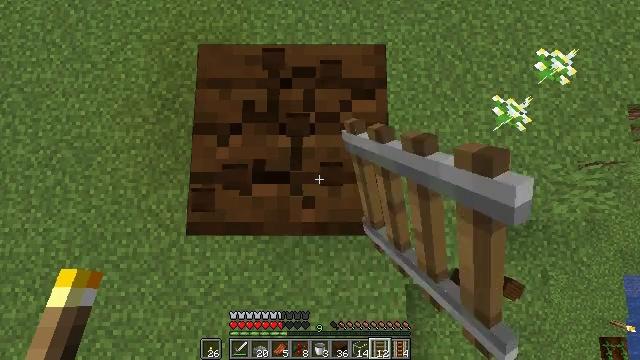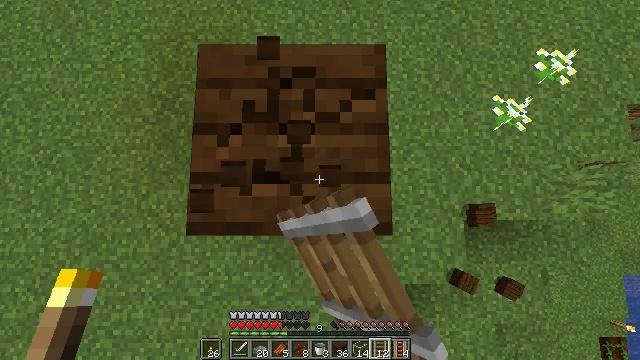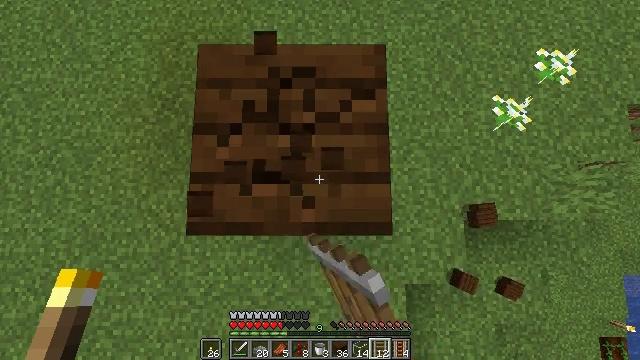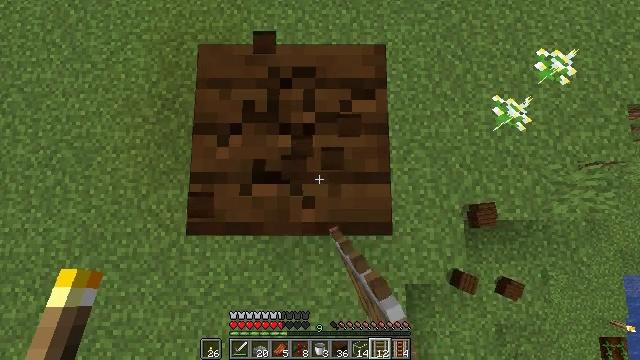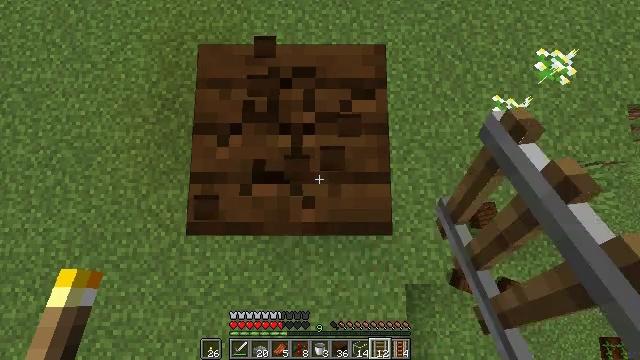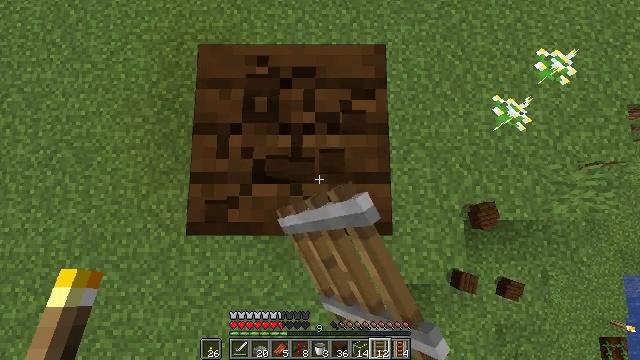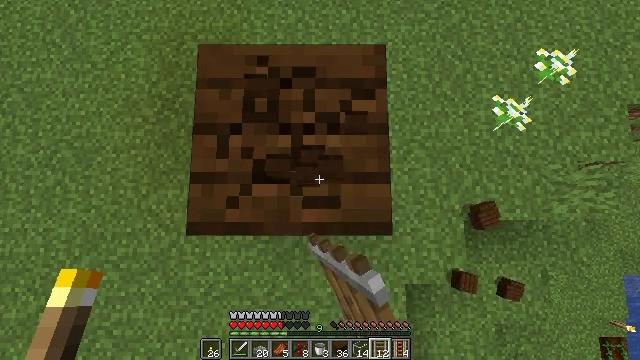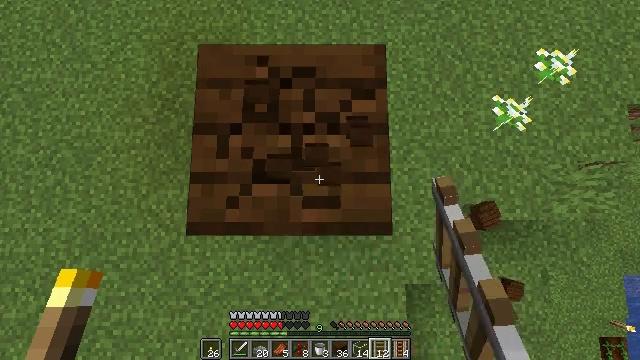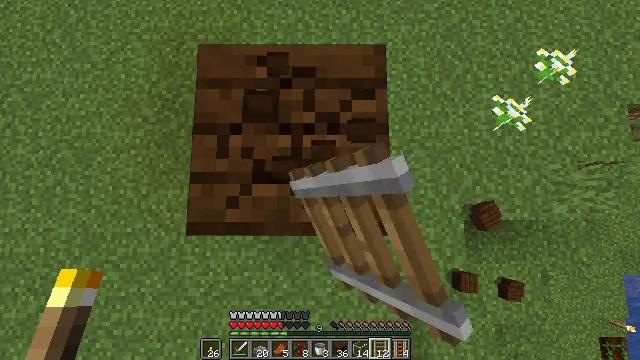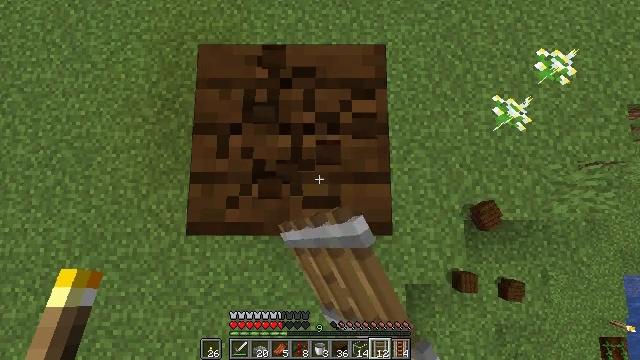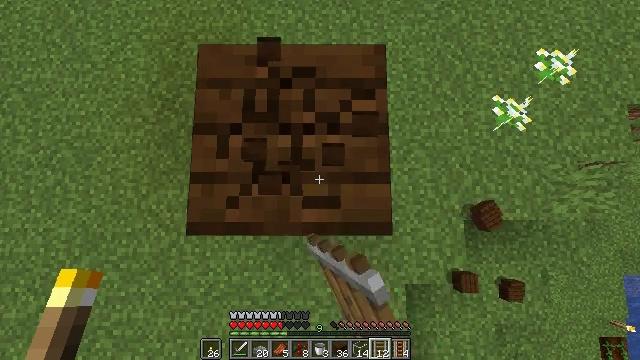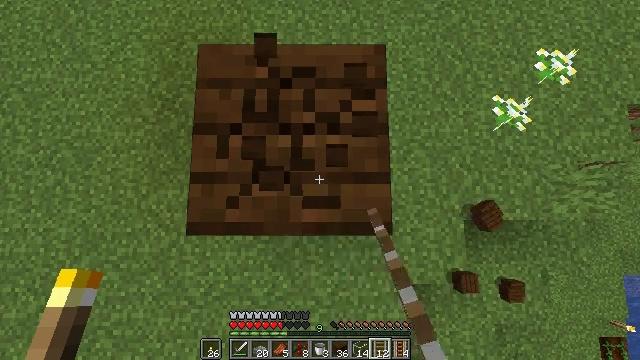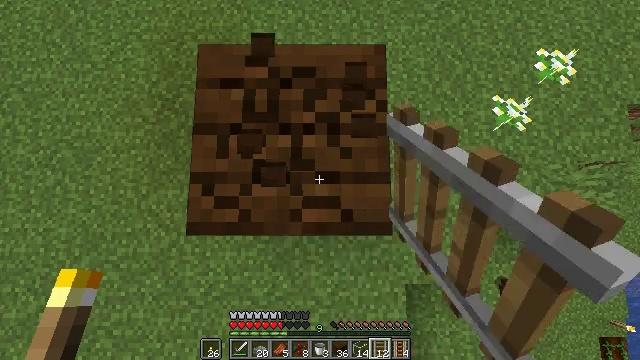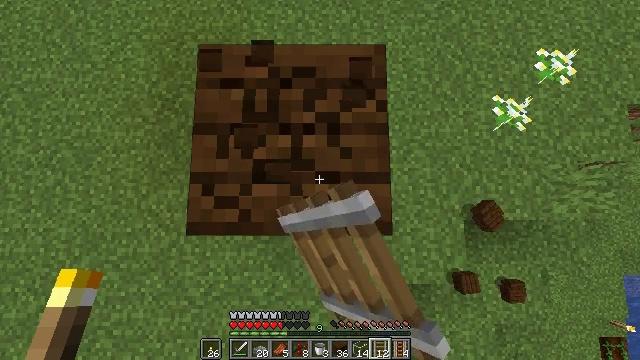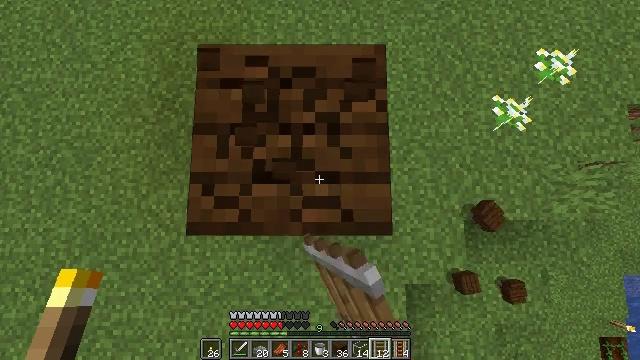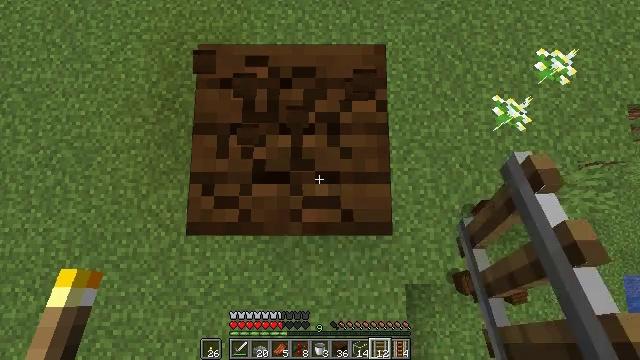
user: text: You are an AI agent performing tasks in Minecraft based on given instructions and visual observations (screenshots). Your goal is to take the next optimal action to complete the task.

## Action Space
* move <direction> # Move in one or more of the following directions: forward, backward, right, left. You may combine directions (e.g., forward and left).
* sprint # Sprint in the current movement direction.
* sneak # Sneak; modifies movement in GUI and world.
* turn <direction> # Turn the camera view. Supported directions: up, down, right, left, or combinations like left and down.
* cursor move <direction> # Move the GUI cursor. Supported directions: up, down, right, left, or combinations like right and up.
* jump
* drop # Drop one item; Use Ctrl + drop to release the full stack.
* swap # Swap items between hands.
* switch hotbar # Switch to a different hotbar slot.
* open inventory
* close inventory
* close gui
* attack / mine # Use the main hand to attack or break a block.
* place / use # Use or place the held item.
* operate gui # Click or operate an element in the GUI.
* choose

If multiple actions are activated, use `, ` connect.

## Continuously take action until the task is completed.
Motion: motion action
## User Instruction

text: Gather some dark oak planks.
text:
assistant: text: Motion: sneak, attack / mine
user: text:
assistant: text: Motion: sneak, attack / mine
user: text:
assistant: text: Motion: sneak, attack / mine
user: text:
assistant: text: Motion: sneak, attack / mine
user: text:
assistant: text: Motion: sneak, attack / mine
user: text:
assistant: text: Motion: sneak, attack / mine
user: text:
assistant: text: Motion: sneak, attack / mine
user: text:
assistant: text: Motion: sneak, attack / mine
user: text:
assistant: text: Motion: sneak, attack / mine
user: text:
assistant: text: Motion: sneak, attack / mine
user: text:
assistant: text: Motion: sneak, attack / mine
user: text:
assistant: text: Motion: sneak, attack / mine
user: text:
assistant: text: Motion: sneak, attack / mine
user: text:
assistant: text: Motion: sneak, attack / mine
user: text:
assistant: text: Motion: sneak, attack / mine
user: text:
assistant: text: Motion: sneak, attack / mine
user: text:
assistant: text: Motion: sneak, attack / mine
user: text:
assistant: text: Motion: sneak, attack / mine
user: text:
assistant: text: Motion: sneak, attack / mine
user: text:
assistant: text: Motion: sneak, attack / mine
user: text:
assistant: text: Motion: sneak, attack / mine
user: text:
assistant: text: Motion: sneak, attack / mine
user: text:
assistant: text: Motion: sneak, attack / mine
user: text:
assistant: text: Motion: sneak, attack / mine
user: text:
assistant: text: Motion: sneak, attack / mine
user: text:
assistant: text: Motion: sneak, attack / mine
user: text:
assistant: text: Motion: sneak, attack / mine
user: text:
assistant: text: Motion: sneak, attack / mine
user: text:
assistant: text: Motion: sneak, attack / mine
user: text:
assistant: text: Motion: sneak, attack / mine